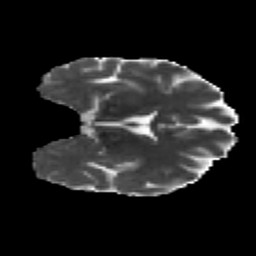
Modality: MD
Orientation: coronal
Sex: male
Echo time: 0.114 s